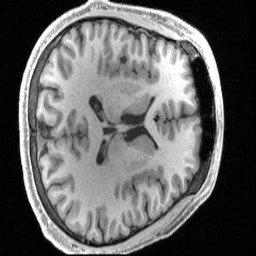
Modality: T1w
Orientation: axial
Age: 19
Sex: male
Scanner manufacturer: siemens
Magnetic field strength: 3 T
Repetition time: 2.4 s
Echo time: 0.00231 s